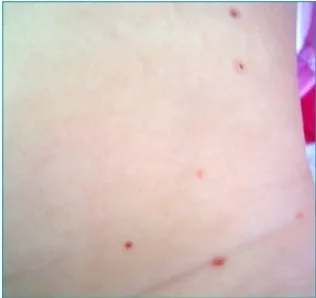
Erythematopurpuric and crusted papules on the torso.
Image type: medical_photograph (skin_photograph)